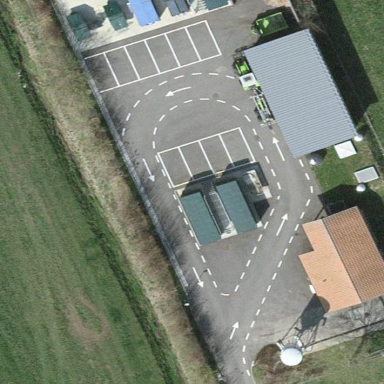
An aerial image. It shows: Recycling center for various types of waste.